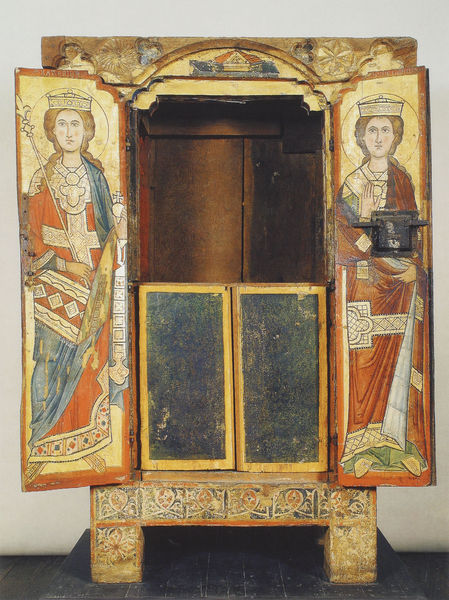
Titel: Reliquienschrank (Halberstädter-Schrank)
Institution: Halberstadt, Domschatz
Schlagwörter: blau, hand, mann, frauen, braun, bunt, frau, holz, hut, orange, tür, weiss, rot, schloss, malerei, gesicht, sockel, stein, gewand, gold, gewänder, schleifen, krone, schrank, kisten, türen, stab, leer, füsse, figuren, verzierung, robe, bögen, offen, kreuz, altar, kasten, verziert, heiligenschein, mittelalter, segen, heilige, heilig, bemalung, schrein, zepter, kronen, riegel, byzantisch, falttüren